Interaction volume radius: 5 \u00c5
Interaction volume height: 15 \u00c5
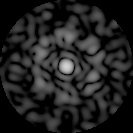
Disorder parameter: 0.706